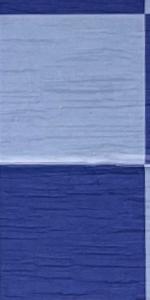
Label: Empty